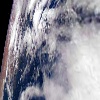
Label: cloud